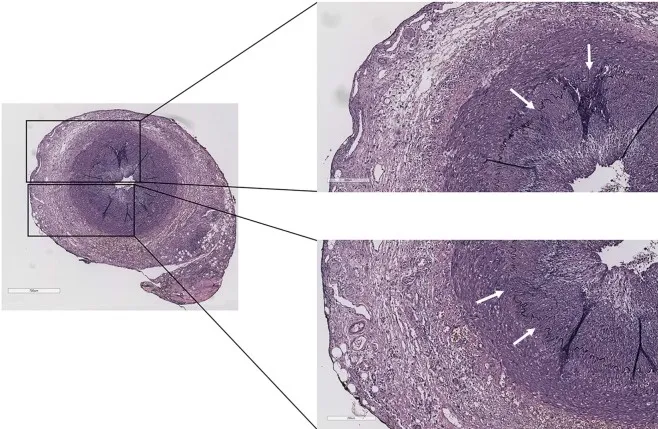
Temporal artery biopsy of the case report patient showing transmural inflammation of the adventitial, medial, and intimal layers with a fragmented internal and external lamina elastic (white arrows) (Verhoeff-Van Gieson staining).
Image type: pathology (van_gieson)